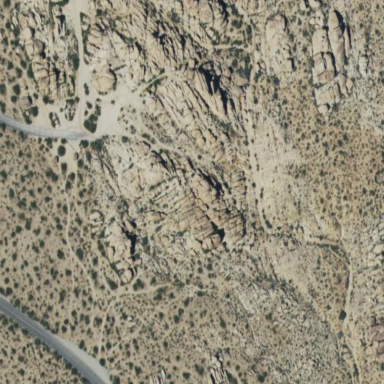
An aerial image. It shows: Landscape dominated by bare rock.